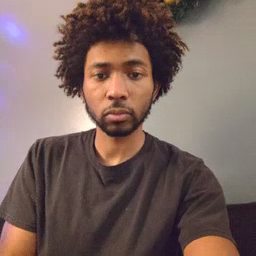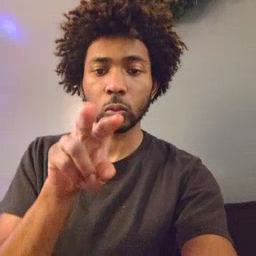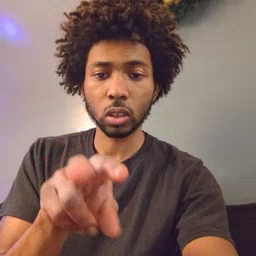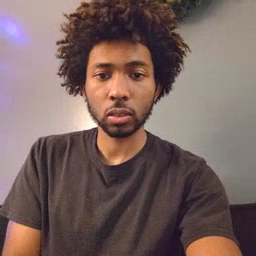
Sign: look